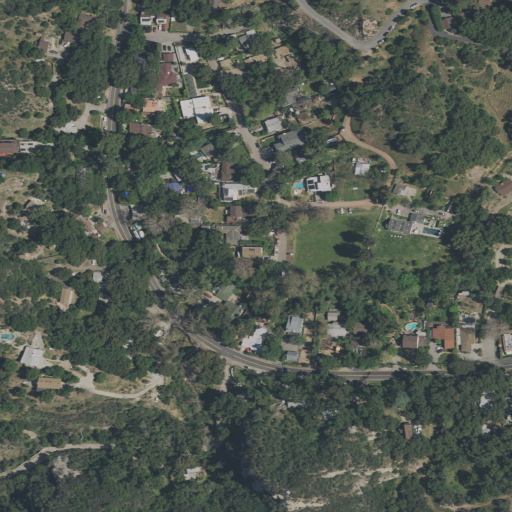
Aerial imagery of valley in California named Red Rock Canyon containing open development, shrub, mixed forest, low intensity development, evergreen forest, and medium intensity development